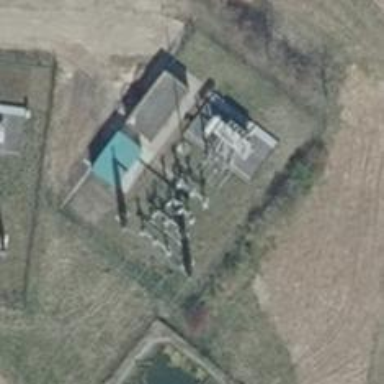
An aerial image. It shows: Switch for power supply.